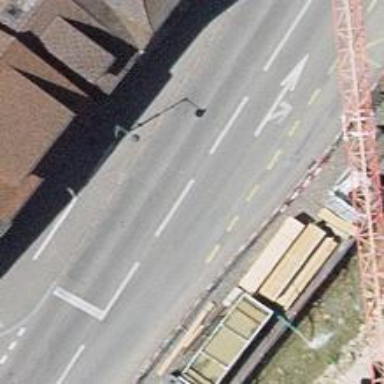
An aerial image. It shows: Uncontrolled road crossing.